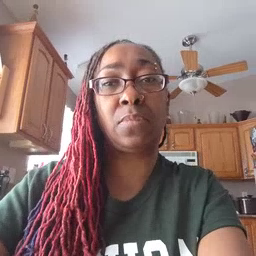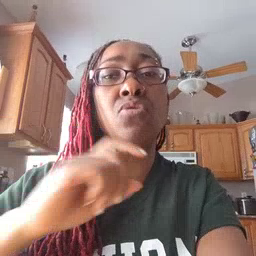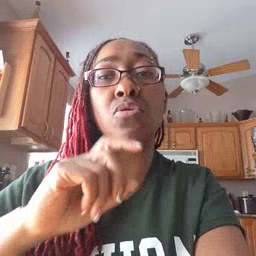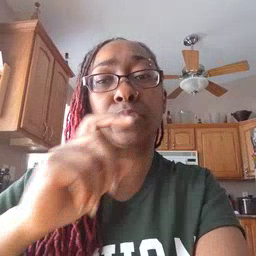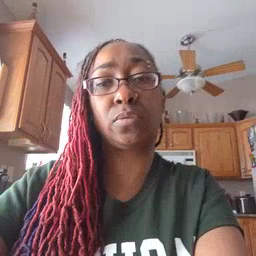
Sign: garbage